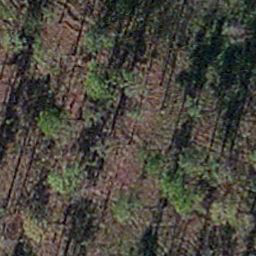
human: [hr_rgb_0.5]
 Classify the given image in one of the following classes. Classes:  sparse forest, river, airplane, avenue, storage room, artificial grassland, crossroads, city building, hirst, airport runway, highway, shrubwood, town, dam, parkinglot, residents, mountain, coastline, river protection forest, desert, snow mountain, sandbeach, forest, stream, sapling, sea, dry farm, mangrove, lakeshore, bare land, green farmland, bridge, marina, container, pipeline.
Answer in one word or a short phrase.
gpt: sapling